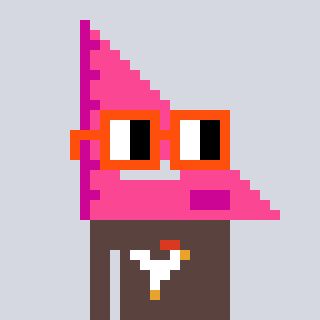
a pixel art character with square orange glasses, a squadron ruler-shaped head and a darkbrown-colored body on a cool background